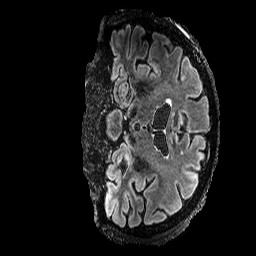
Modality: FLAIR
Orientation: coronal
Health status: ill
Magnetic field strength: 3 T